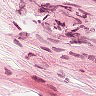
Metastatic tissue present: no